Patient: sex F, age 59
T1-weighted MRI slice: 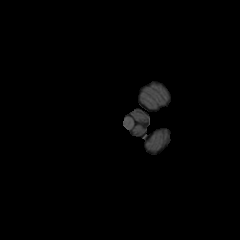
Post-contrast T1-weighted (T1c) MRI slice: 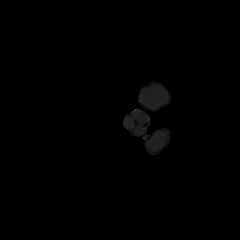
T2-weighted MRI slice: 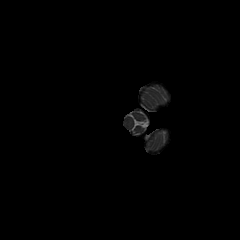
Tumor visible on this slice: no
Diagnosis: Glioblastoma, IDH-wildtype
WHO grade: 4